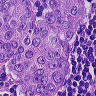
Metastatic tissue present: yes